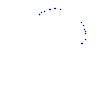
Particle: kaon